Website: walmart
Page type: payment
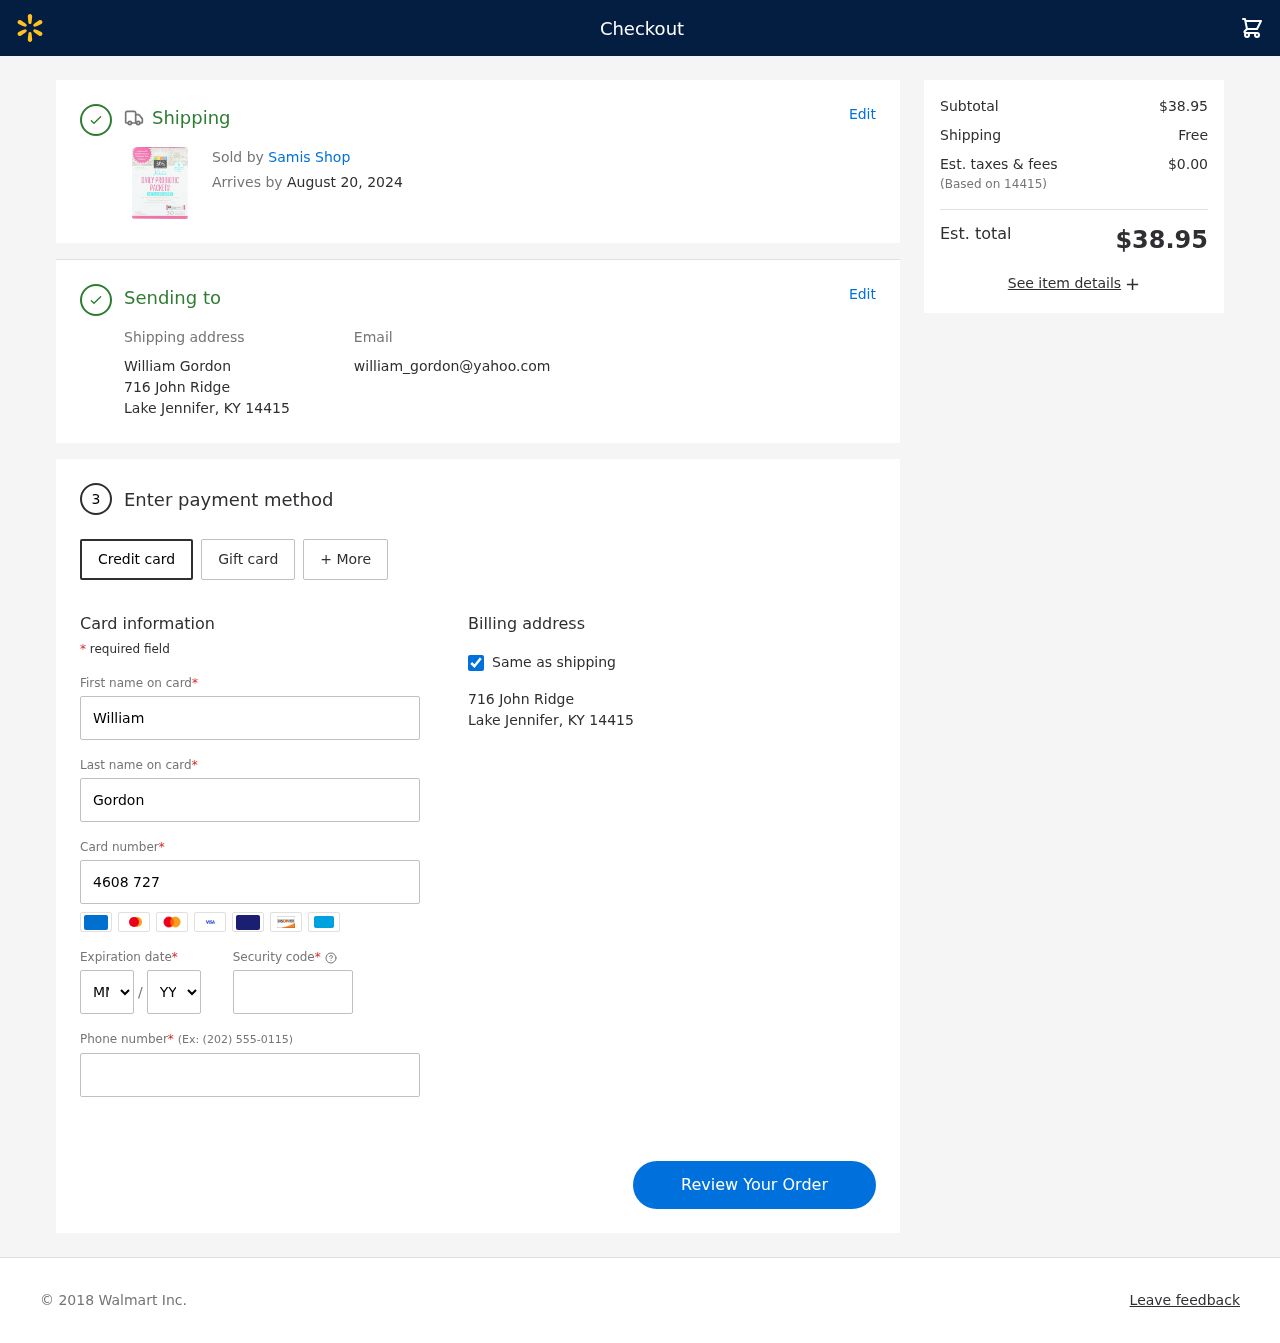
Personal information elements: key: PII_CARD_CVV
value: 116
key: PII_CARD_EXPIRY_MONTH
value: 05
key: PII_CARD_EXPIRY_YEAR
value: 28
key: PII_CARD_NUMBER
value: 4608 7273 5130 5194
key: PII_CITY_STATE_ZIP
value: Lake Jennifer, KY 14415
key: PII_EMAIL
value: william_gordon@yahoo.com
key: PII_FIRSTNAME
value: William
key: PII_FULLNAME
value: William Gordon
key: PII_LASTNAME
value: Gordon
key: PII_PHONE
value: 7238049321
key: PII_POSTCODE
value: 14415
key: PII_STREET
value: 716 John Ridge
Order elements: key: ORDER_DELIVERY_DATE
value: August 20, 2024
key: ORDER_SUBTOTAL
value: $38.95
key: ORDER_SHIPPING_COST
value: Free
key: ORDER_TAX
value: $0.00
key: ORDER_TOTAL
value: $38.95